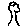
Label: tree